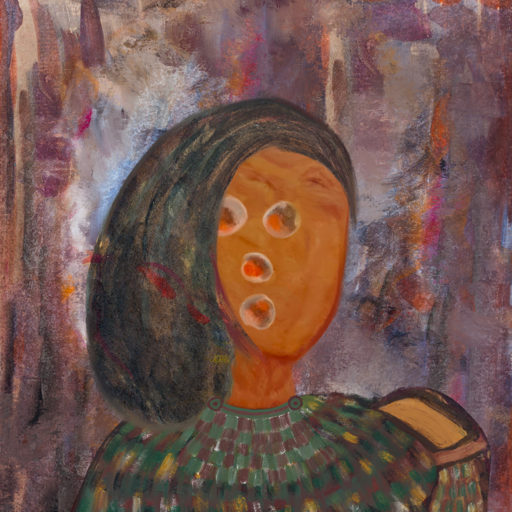
Background: Hypocrite, Head And Neck Front: Pious_Lady, Face Front: Rupkatha, Bust: After_Raid, Hair Front: Gypsy_Mother, Head Accessory: Blank, Second Necklace: After_Raid, Necklace: Blank, Baby: Blank